Question:
I am new with android.I want to implement right and left swipe functionality with my app. So when I swipe left next fruit picture will come and when I swipe right again previous one display. How can I get that functionality with android?.
Thanks In advance...
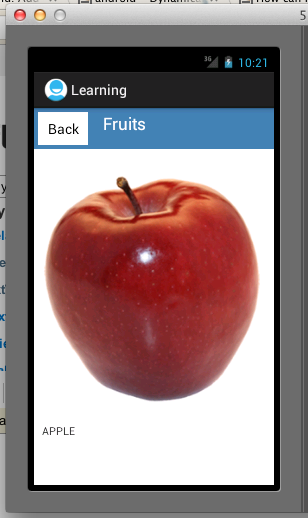
Answer: This functionality is given by ViewPager class:
<URL>
Alternatively, when you create a new Android application with Eclipse, after clicking "Next" a few times before you click "Finish", there is an option "Navigation Type". Select "Fixed Tabs+Swipe" or "Scrollable tabs+Swipe" and Android will create the sample codes for you right away.